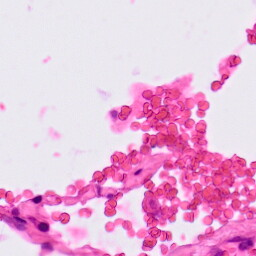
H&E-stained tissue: Lung